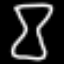
Label: hourglass